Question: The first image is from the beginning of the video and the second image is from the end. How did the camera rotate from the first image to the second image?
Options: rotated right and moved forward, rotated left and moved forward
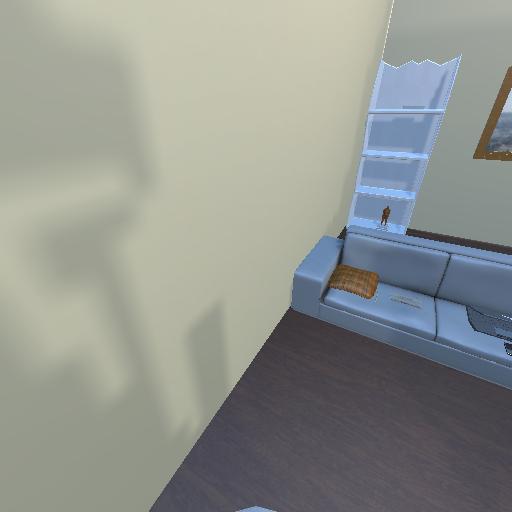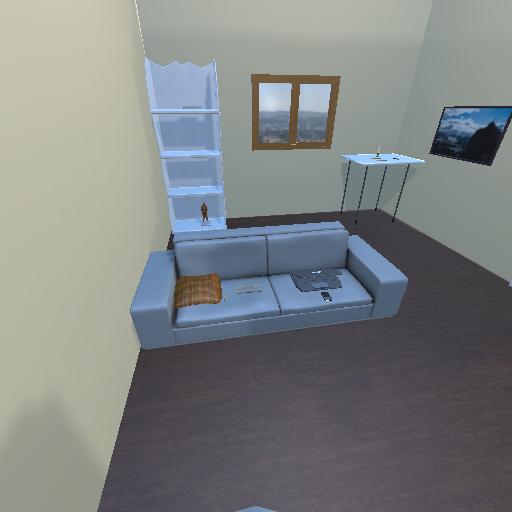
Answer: rotated right and moved forward